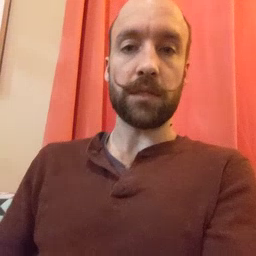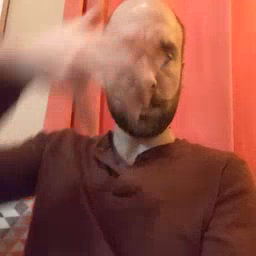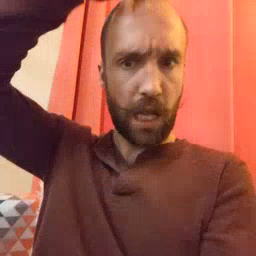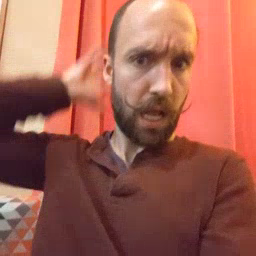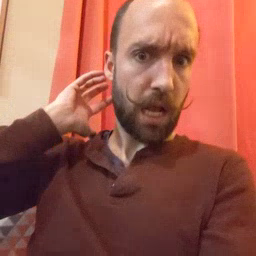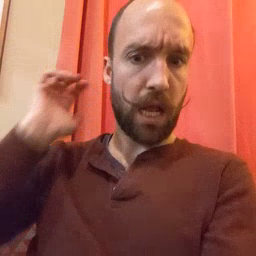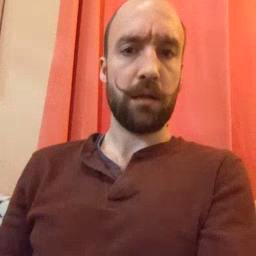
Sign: lion